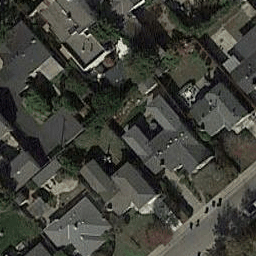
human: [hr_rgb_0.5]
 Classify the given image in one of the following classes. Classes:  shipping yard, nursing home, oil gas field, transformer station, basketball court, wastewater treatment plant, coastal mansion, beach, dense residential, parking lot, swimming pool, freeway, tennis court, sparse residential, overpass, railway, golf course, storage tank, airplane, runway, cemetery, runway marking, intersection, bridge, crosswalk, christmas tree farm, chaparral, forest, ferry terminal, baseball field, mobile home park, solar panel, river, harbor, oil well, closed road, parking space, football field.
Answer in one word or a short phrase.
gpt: dense residential